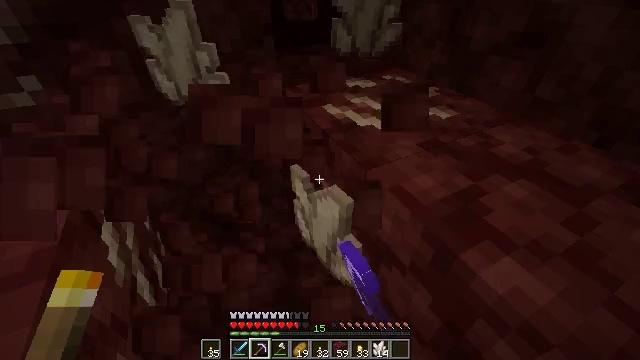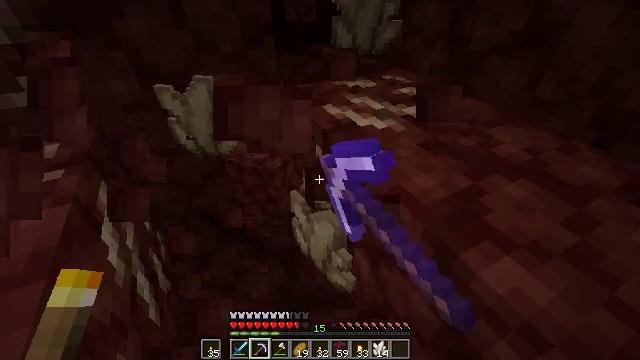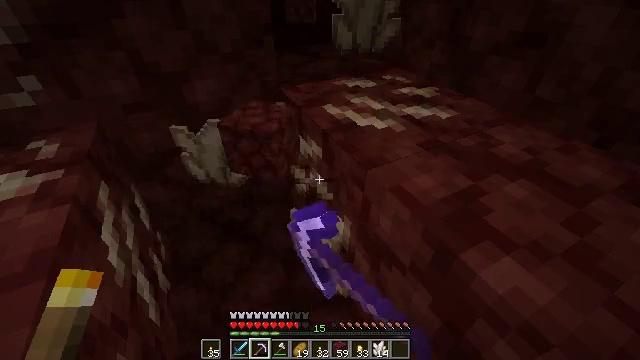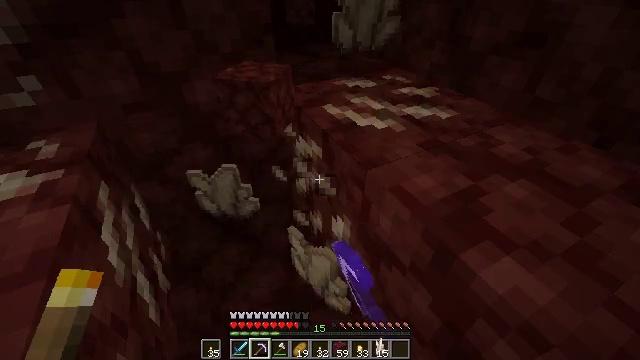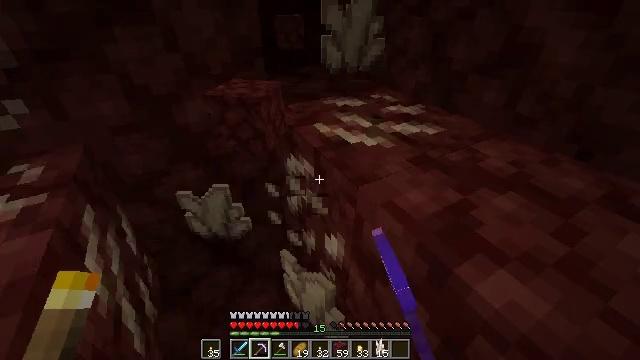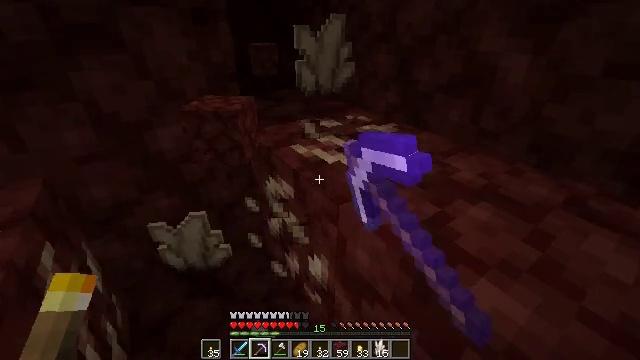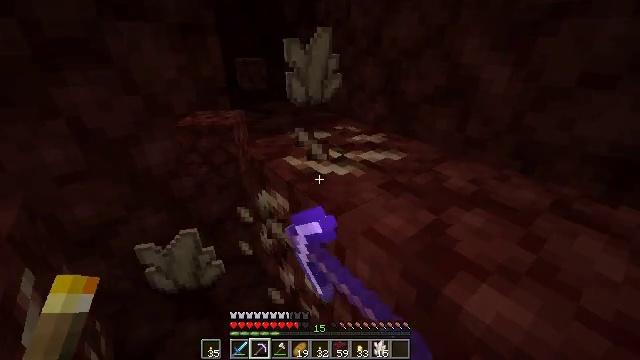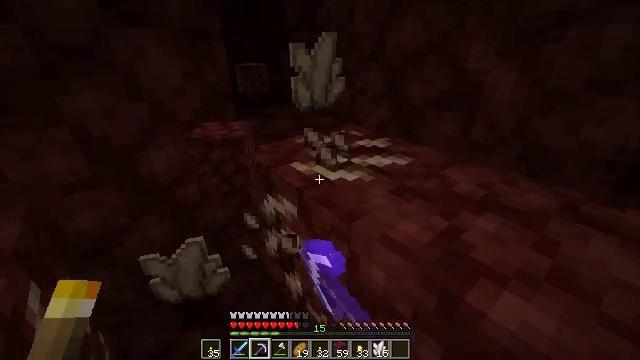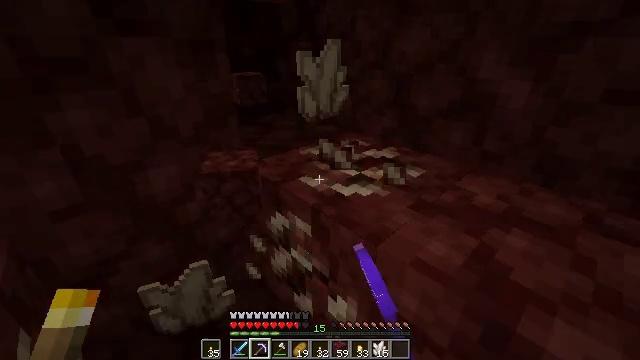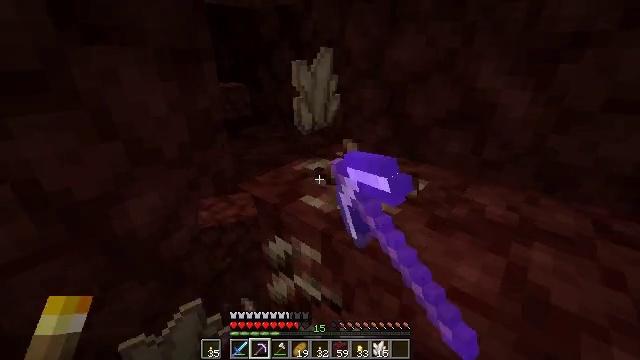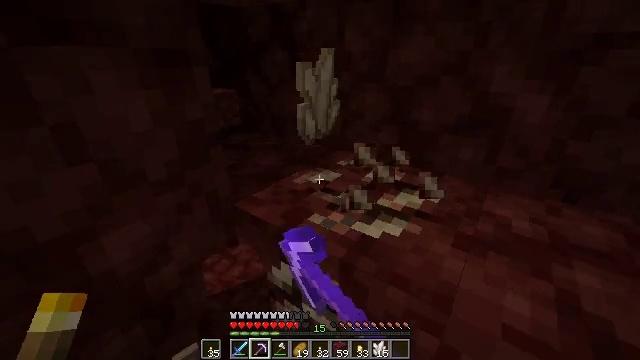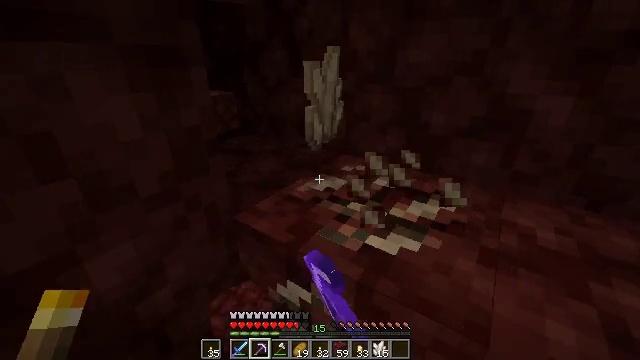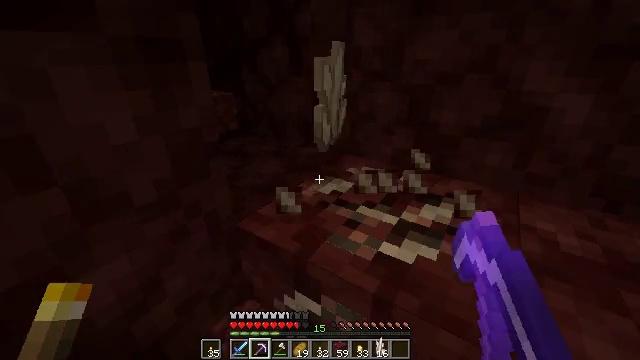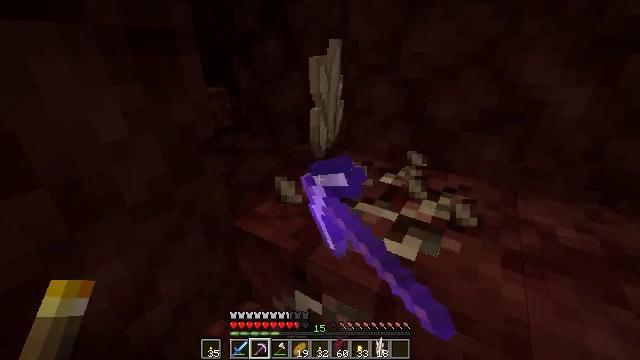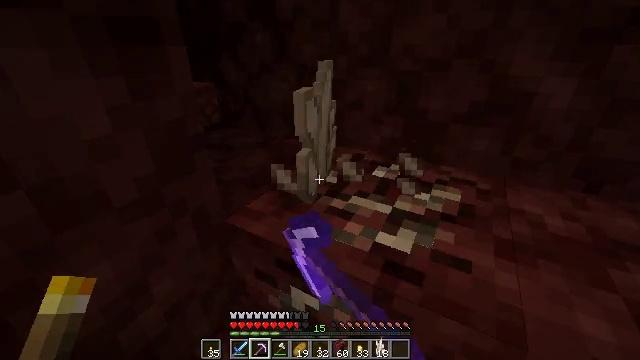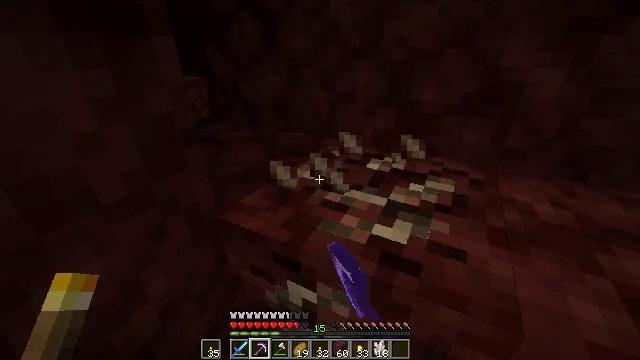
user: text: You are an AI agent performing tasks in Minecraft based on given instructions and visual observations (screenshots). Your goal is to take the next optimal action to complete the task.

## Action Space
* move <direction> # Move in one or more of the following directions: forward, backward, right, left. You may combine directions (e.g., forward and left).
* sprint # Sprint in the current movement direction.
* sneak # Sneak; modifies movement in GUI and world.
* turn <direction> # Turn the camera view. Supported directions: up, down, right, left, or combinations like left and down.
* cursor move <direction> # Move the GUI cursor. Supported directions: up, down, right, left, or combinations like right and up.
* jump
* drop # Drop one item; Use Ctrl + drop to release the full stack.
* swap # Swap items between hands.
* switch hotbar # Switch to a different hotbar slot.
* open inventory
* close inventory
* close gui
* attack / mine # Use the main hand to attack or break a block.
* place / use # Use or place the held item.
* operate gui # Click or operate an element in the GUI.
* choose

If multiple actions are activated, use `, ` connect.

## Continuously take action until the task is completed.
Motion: motion action
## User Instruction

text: Extract nether quartz by breaking the ore.
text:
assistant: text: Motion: attack / mine
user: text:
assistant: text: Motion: attack / mine
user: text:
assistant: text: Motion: attack / mine
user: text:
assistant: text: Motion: turn right and up, attack / mine
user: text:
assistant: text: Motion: turn right and up, attack / mine
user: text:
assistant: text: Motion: move left, turn right and up, attack / mine
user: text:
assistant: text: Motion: move forward and move left, turn right, attack / mine
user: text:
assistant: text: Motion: move forward and move left, turn right, attack / mine
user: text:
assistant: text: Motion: move forward and move left, turn right and up, attack / mine
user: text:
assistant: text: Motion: move forward, turn right, attack / mine
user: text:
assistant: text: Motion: turn right, attack / mine
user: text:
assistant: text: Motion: turn right, attack / mine
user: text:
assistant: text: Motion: turn right, attack / mine
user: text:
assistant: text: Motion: turn right and down, attack / mine
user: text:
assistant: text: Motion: turn right and down, attack / mine
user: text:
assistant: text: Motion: turn right, attack / mine
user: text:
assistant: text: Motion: attack / mine
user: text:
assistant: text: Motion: attack / mine
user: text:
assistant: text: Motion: attack / mine
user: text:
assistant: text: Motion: attack / mine
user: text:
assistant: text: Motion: attack / mine
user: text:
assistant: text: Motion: attack / mine